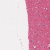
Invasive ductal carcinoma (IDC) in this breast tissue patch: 0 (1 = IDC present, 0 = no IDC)